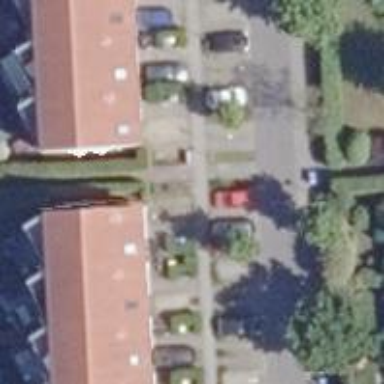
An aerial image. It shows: Compacted footway.